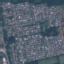
Land use / land cover class: Residential